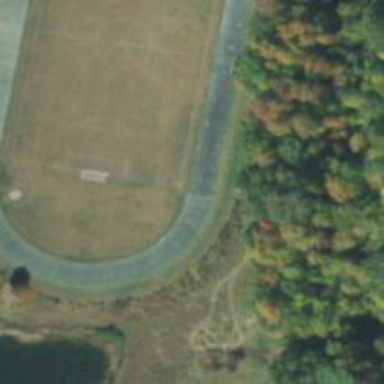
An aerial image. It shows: Athletics track located in leisure land area.